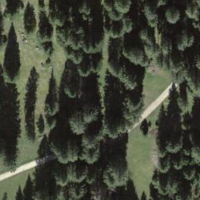
EUNIS habitat code: 44
Species observed at this site:
Chrysosplenium alternifolium